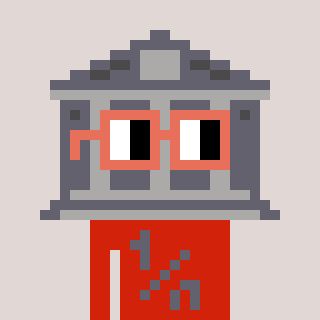
a pixel art character with square orange glasses, a bank-shaped head and a red-colored body on a warm background